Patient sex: F
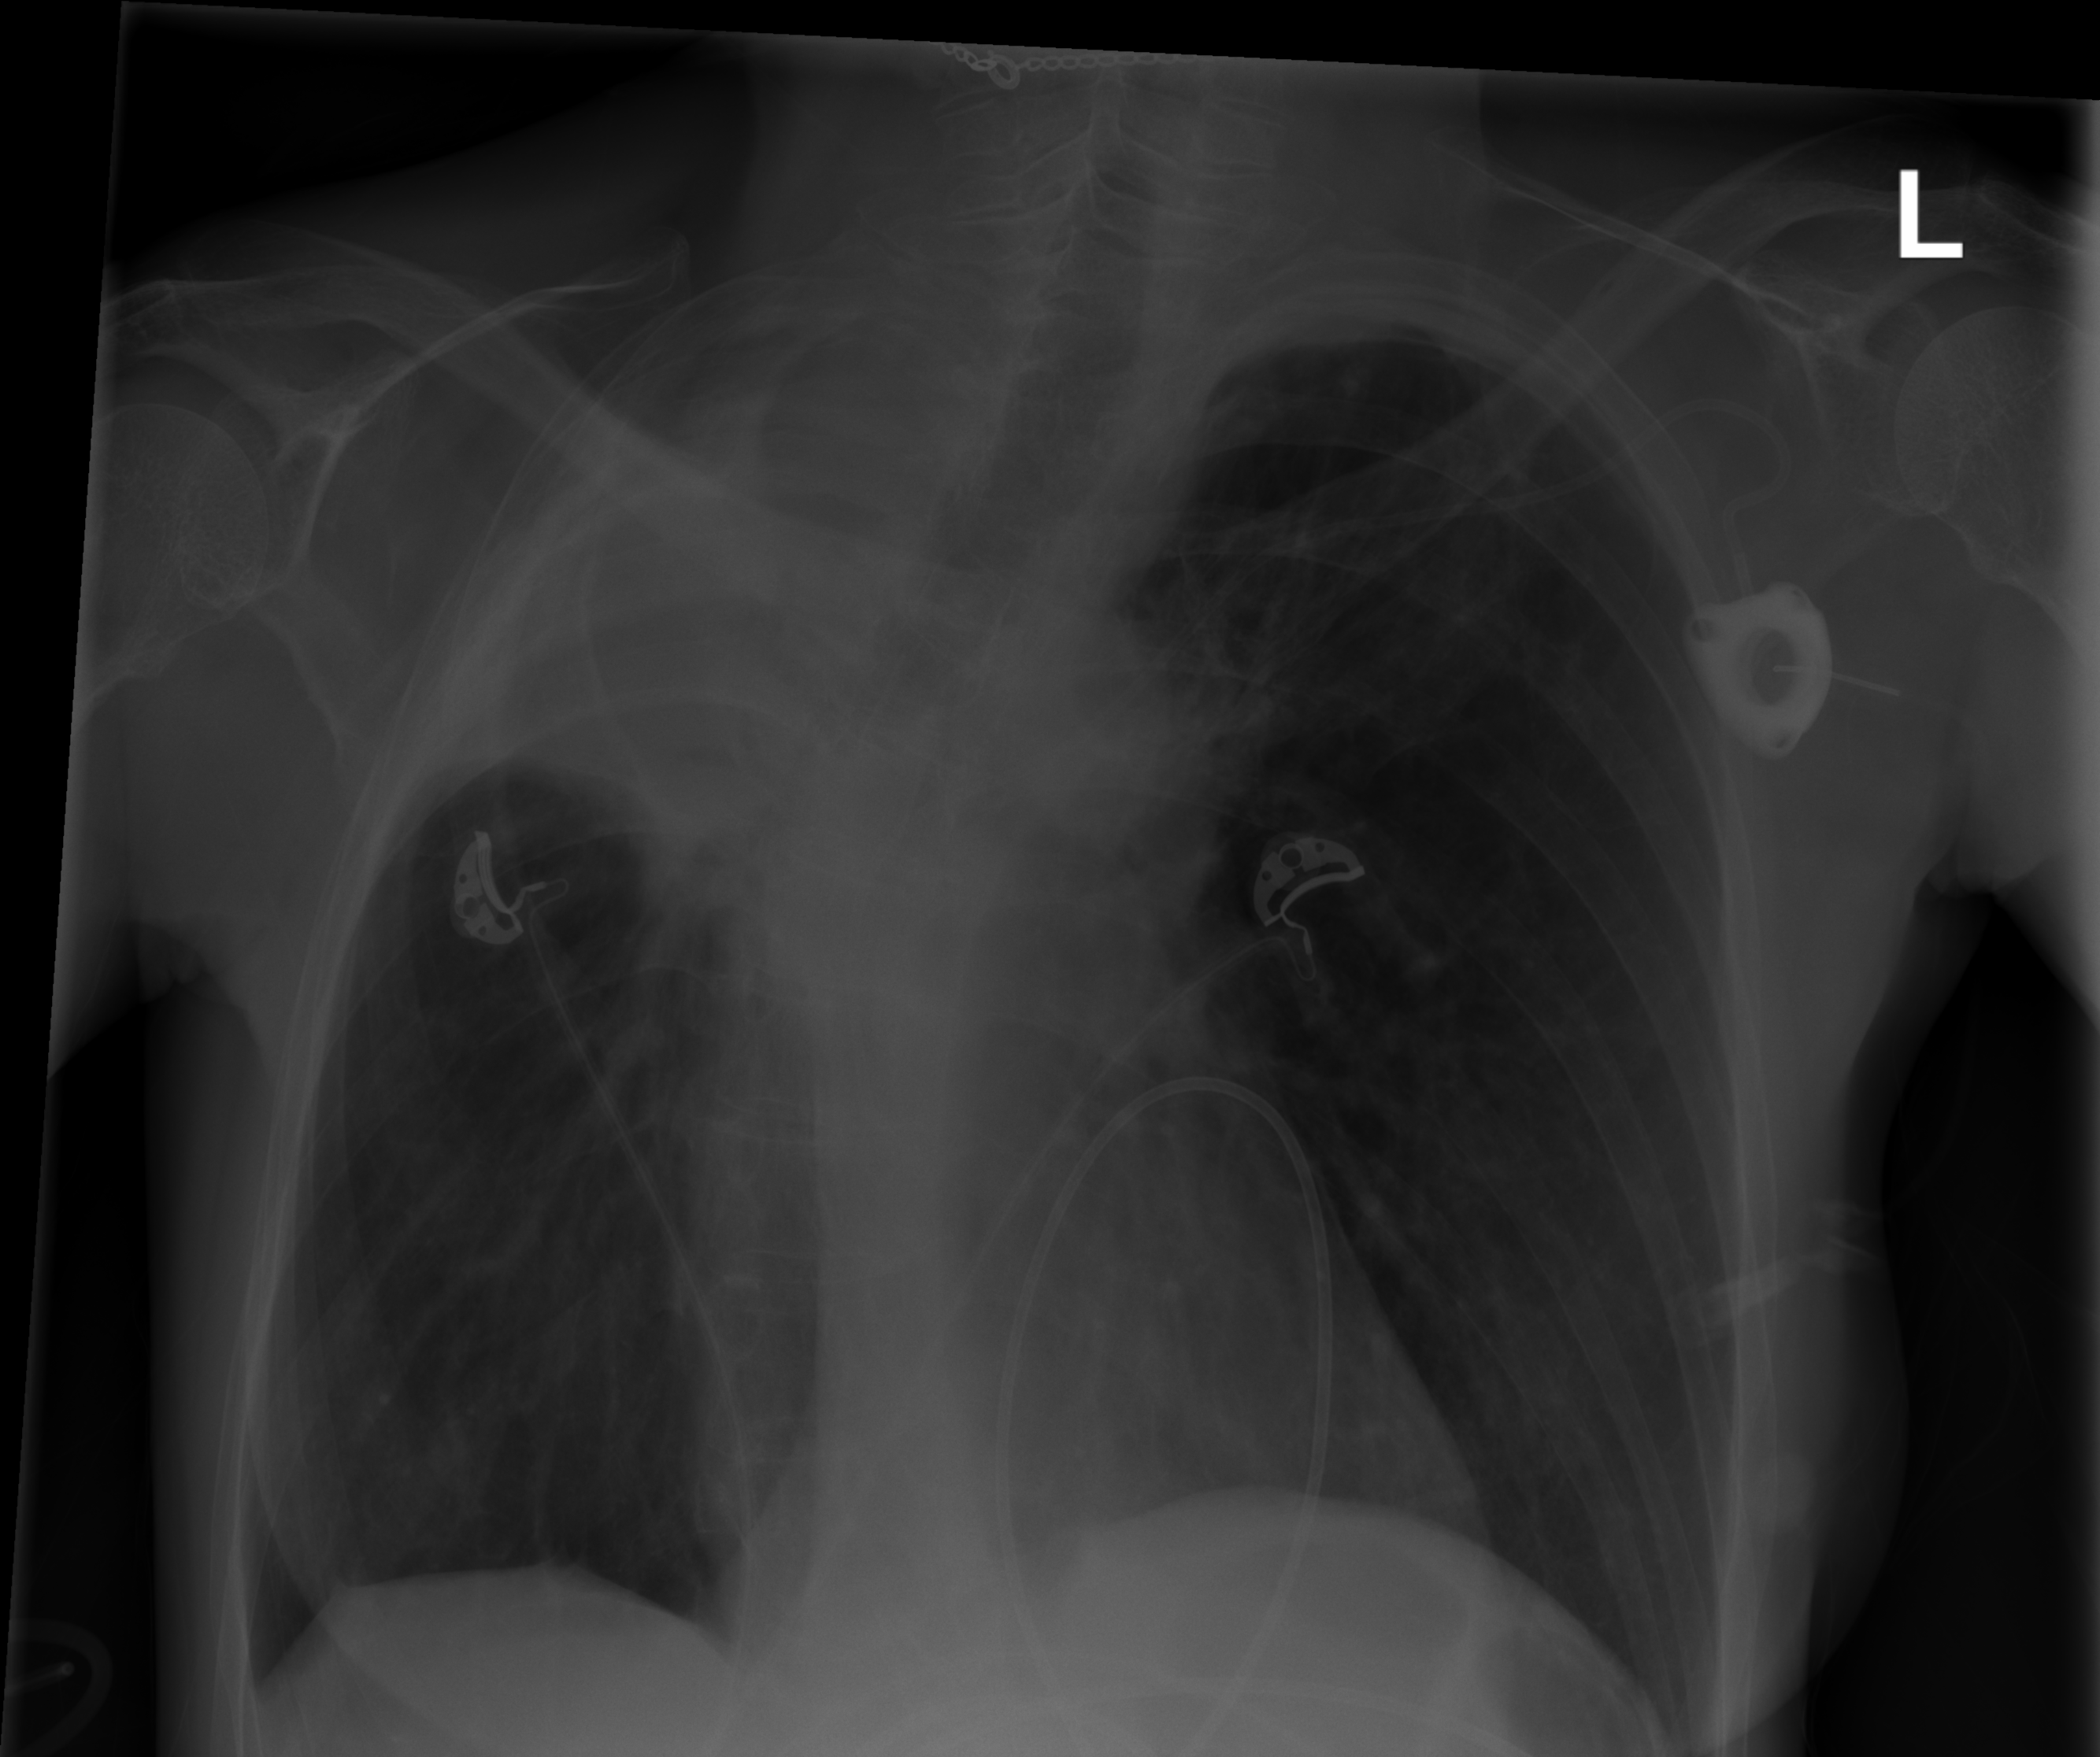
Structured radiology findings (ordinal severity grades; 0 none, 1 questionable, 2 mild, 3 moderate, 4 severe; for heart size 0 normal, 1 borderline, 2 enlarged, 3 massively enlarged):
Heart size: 0
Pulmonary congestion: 0
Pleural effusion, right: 0
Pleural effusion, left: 0
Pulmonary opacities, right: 0
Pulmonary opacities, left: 0
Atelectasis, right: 2
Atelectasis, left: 0